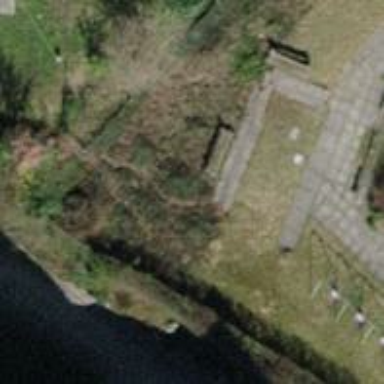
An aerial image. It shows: Bench.